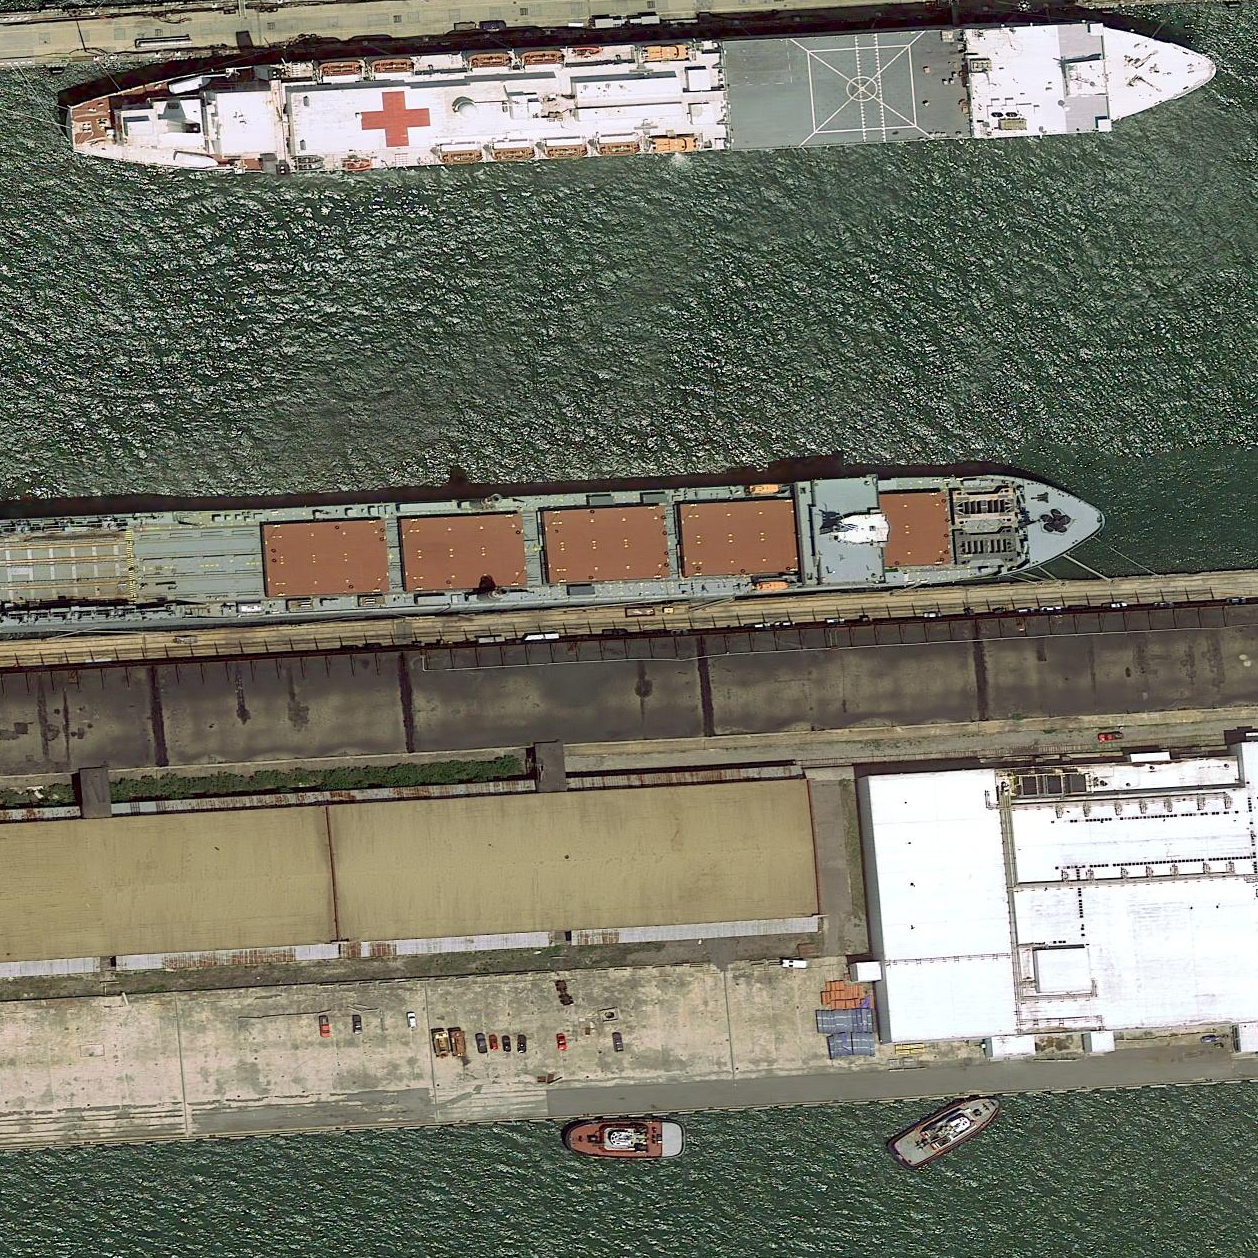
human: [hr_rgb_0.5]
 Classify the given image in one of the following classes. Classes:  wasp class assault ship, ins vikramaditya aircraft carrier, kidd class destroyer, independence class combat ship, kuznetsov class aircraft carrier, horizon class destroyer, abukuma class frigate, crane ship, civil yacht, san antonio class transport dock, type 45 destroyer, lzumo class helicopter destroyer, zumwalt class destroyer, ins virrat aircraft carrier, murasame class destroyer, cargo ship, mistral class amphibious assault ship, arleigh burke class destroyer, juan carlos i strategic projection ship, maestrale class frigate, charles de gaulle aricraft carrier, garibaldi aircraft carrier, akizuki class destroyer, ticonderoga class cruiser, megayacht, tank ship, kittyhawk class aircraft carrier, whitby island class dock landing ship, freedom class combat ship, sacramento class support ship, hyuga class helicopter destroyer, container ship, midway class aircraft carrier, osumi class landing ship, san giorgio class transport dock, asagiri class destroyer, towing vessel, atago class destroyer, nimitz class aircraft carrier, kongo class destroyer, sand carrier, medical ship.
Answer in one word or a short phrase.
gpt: Medical ship